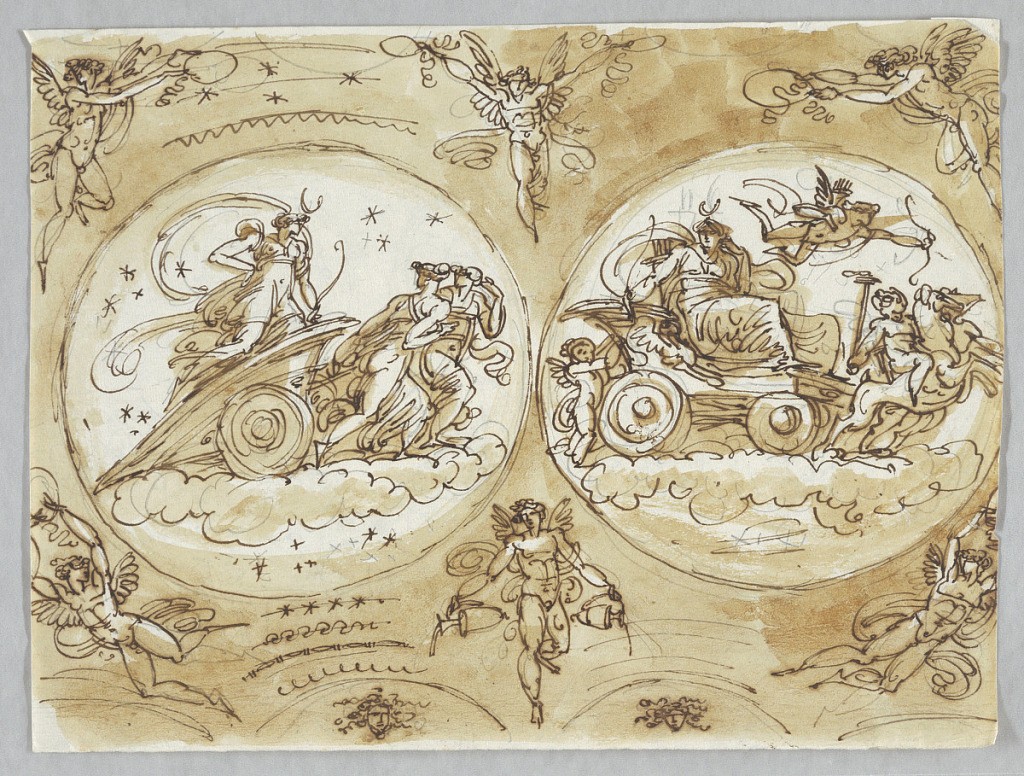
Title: Design with Classical and Winged Figures
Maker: Felice Giani, Italian, 1758–1823
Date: late 18th–early 19th century
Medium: Pen and brown ink on cream laid paper
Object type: Drawing
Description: Two adjacent roundels with scenes featuring classical and possibly mythological figures.  Six winged figures along the perimeter of the paper.